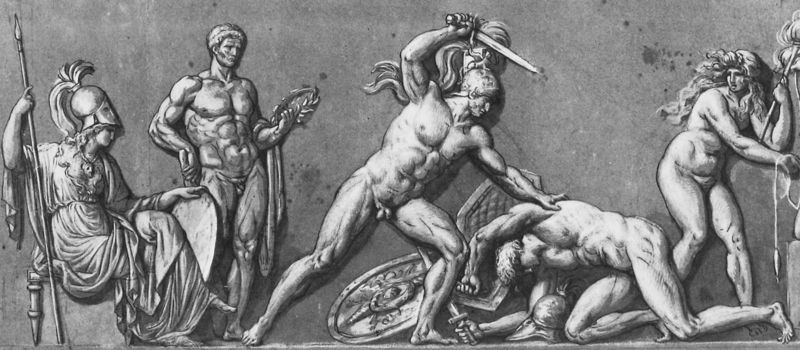
Titel: Antikes Fries (Les Funérailles de Patrocle?)
Künstler: Jacques-Louis David
Institution: Grenoble, Musée de Peinture et de Sculpture
Schlagwörter: akt, kampf, mann, nackt, frau, kleid, männer, skizze, stuhl, szene, zeichnung, kleidung, tod, tot, bild, gewand, haare, stoff, relief, sitz, angst, krieg, schlacht, lanze, soldaten, muskeln, faden, foto, penis, schild, antike, druck, schilder, schwert, schwerter, waffen, soldat, helm, entwurf, kranz, lorbeer, lorbeeren, lorbeerkranz, mythologie, göttin, kämpfen, sieg, rom, helme, griechen, gefangene, griechisch, dolch, krieger, töten, athene, minerva, sieger, gladiatoren, besiegt, hellas, schwet, olivenzweig, sixpack, verlierer, siegerkranz, olivenkranz, helmn